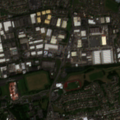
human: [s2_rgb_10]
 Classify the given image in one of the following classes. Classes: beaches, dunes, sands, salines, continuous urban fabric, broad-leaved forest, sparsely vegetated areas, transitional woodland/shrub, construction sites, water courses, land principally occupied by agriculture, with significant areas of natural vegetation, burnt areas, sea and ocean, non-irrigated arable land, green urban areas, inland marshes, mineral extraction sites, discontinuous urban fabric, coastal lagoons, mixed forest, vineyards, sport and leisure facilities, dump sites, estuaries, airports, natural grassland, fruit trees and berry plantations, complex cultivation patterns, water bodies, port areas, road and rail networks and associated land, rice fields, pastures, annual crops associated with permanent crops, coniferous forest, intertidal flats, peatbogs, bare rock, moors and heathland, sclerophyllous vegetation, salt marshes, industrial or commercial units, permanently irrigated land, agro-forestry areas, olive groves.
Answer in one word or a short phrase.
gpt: discontinuous urban fabric, industrial or commercial units, green urban areas